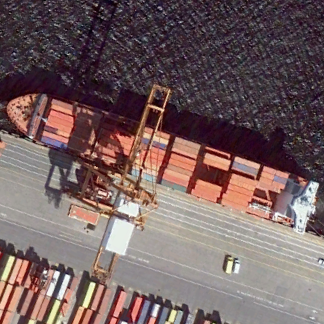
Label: Container_ship